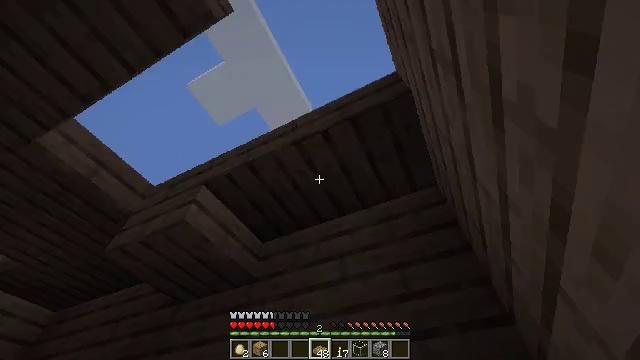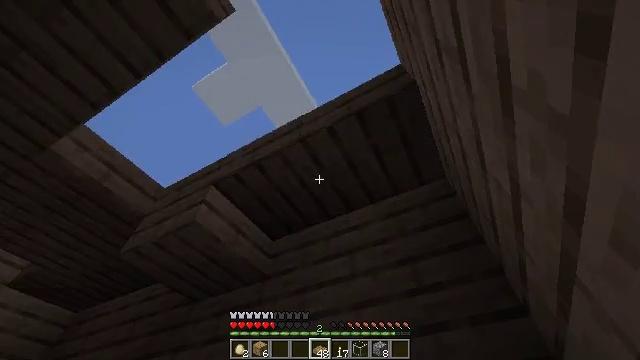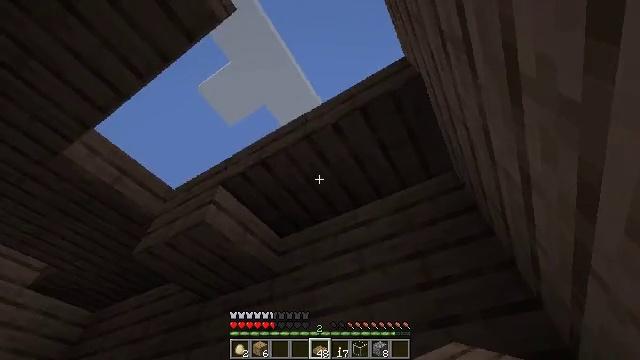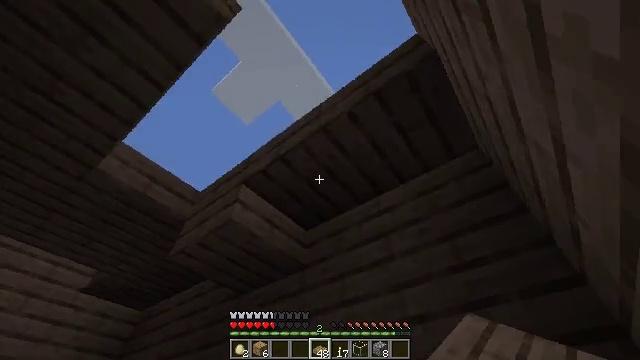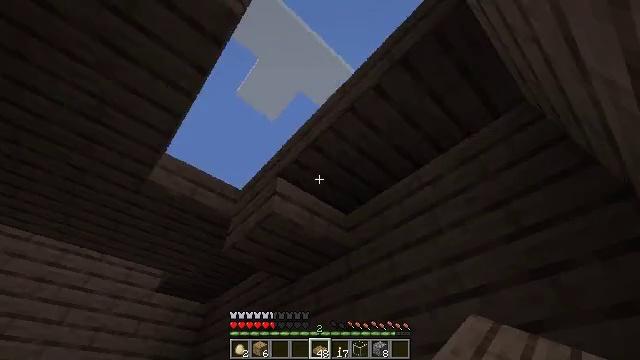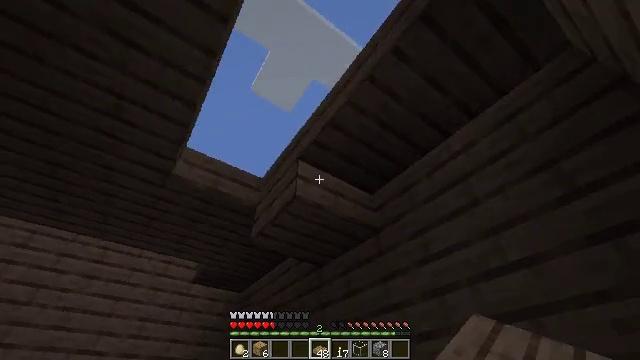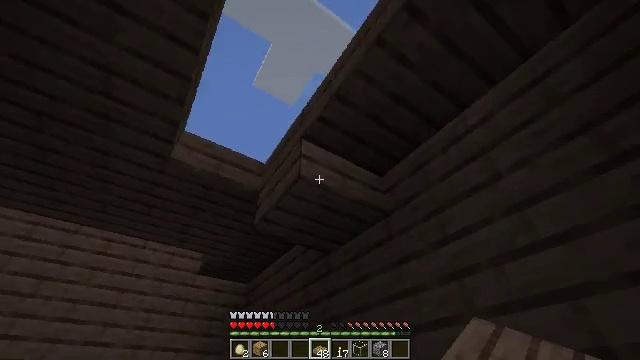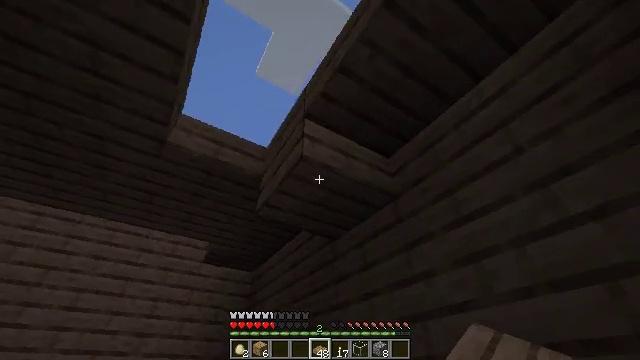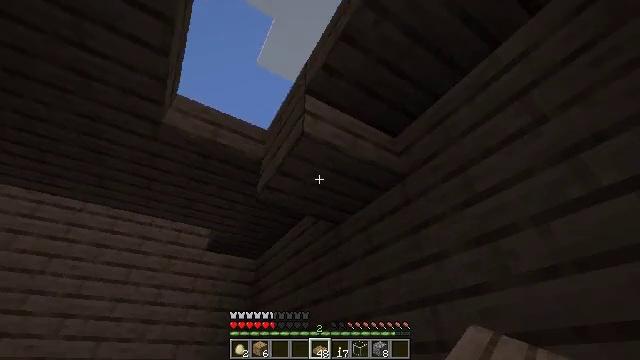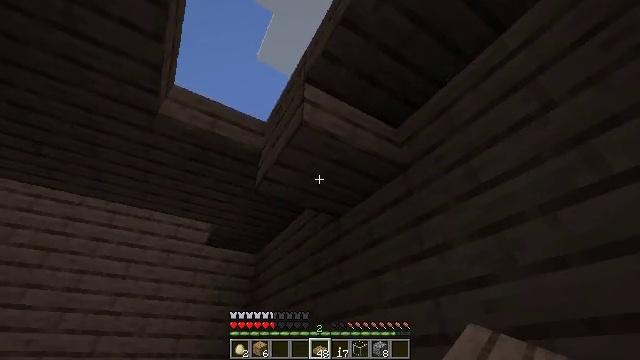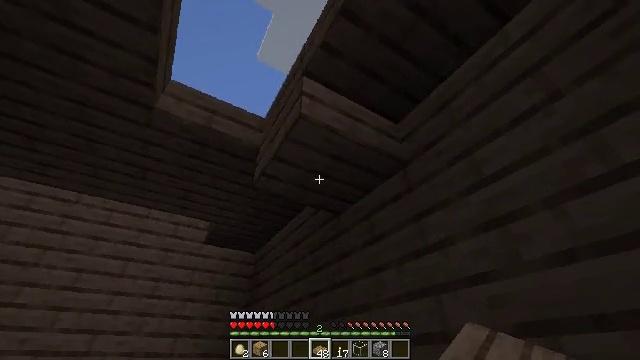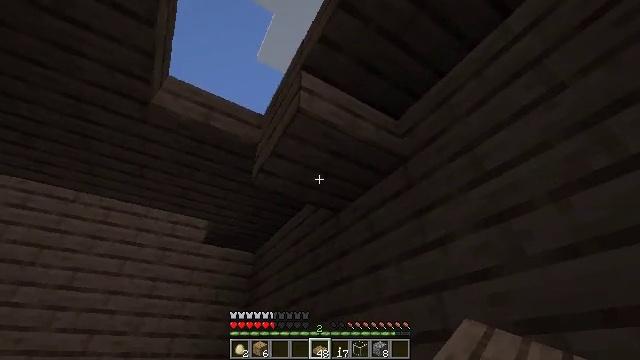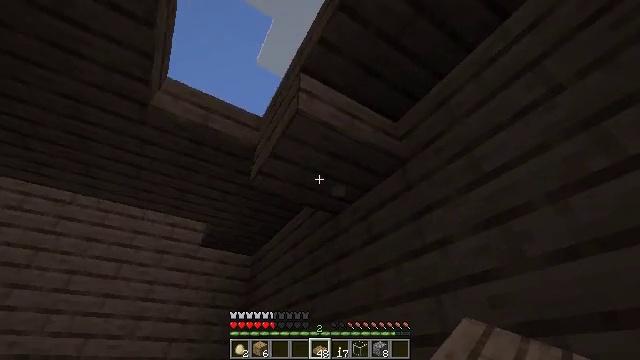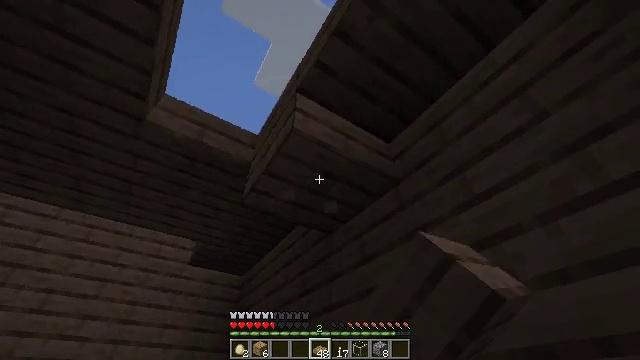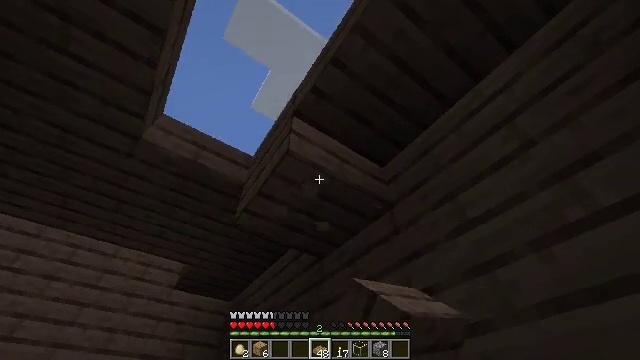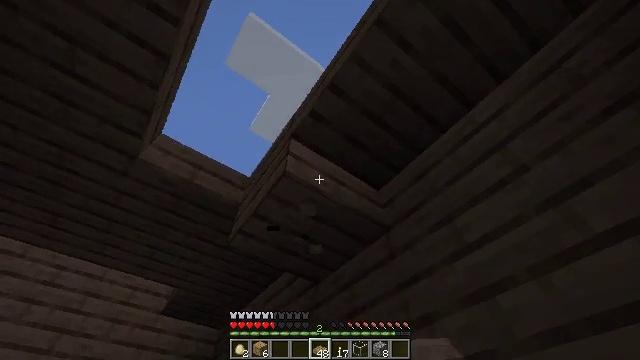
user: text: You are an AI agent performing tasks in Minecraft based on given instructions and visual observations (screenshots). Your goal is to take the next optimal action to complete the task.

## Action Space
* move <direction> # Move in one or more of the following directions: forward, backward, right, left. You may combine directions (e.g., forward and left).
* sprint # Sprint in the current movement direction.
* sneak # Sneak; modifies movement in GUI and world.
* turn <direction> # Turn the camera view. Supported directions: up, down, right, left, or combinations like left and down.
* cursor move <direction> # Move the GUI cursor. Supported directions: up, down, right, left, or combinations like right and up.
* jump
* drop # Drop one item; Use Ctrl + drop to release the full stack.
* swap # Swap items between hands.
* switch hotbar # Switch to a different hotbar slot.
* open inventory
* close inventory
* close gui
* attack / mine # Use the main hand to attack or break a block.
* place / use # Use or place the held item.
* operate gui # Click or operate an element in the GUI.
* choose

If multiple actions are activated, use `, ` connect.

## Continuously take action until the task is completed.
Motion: motion action
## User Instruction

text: Remove the oak slab to gather resources.
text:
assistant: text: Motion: turn left
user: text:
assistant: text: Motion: turn left
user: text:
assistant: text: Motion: turn left and down
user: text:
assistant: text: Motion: move forward, turn left and down
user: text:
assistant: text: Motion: move forward, turn left and down
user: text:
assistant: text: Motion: move forward, turn left and down
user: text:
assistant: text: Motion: move forward, turn left and down
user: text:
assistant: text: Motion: turn left and down
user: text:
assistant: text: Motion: no_op
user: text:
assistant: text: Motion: no_op
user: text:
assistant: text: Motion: no_op
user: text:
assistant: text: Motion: attack / mine
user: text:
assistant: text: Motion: turn right and up, attack / mine
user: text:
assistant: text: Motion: turn right and up, attack / mine
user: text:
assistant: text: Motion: turn right and up, attack / mine
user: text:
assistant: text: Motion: turn up, attack / mine
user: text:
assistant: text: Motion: attack / mine
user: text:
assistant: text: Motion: attack / mine
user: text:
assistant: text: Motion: attack / mine
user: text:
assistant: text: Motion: attack / mine
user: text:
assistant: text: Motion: attack / mine
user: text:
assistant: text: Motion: attack / mine
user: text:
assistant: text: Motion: attack / mine
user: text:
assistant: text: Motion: attack / mine
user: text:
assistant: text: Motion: attack / mine
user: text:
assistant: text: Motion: attack / mine
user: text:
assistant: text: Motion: attack / mine
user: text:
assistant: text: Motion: attack / mine
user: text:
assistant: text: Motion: attack / mine
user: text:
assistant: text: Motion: attack / mine